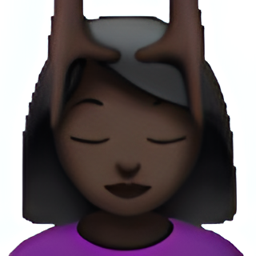
Name: woman getting face massage type 6
Emoji: 💆🏿‍♀️
Group: People & Body
Sub-group: person-activity